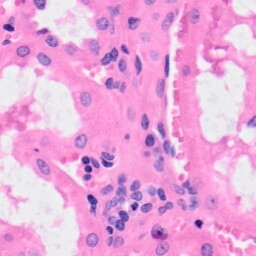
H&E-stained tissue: Kidney